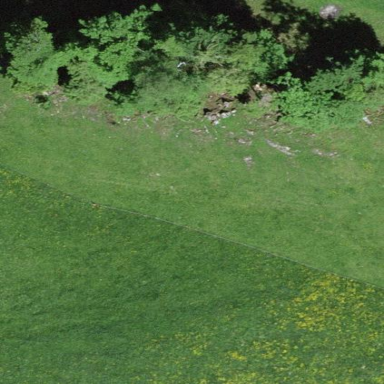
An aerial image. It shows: Forest with mixed types of leaves.